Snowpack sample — Buffalo Mountain, Silverthorne, Colorado, USA (1/25/25, 10:11 AM MST)
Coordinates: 39.6222, -106.1139
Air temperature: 22 °F
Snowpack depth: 110 cm
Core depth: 30 cm
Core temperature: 42.8 °F
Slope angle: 12°, slope face: 102°
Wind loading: high
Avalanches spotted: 0
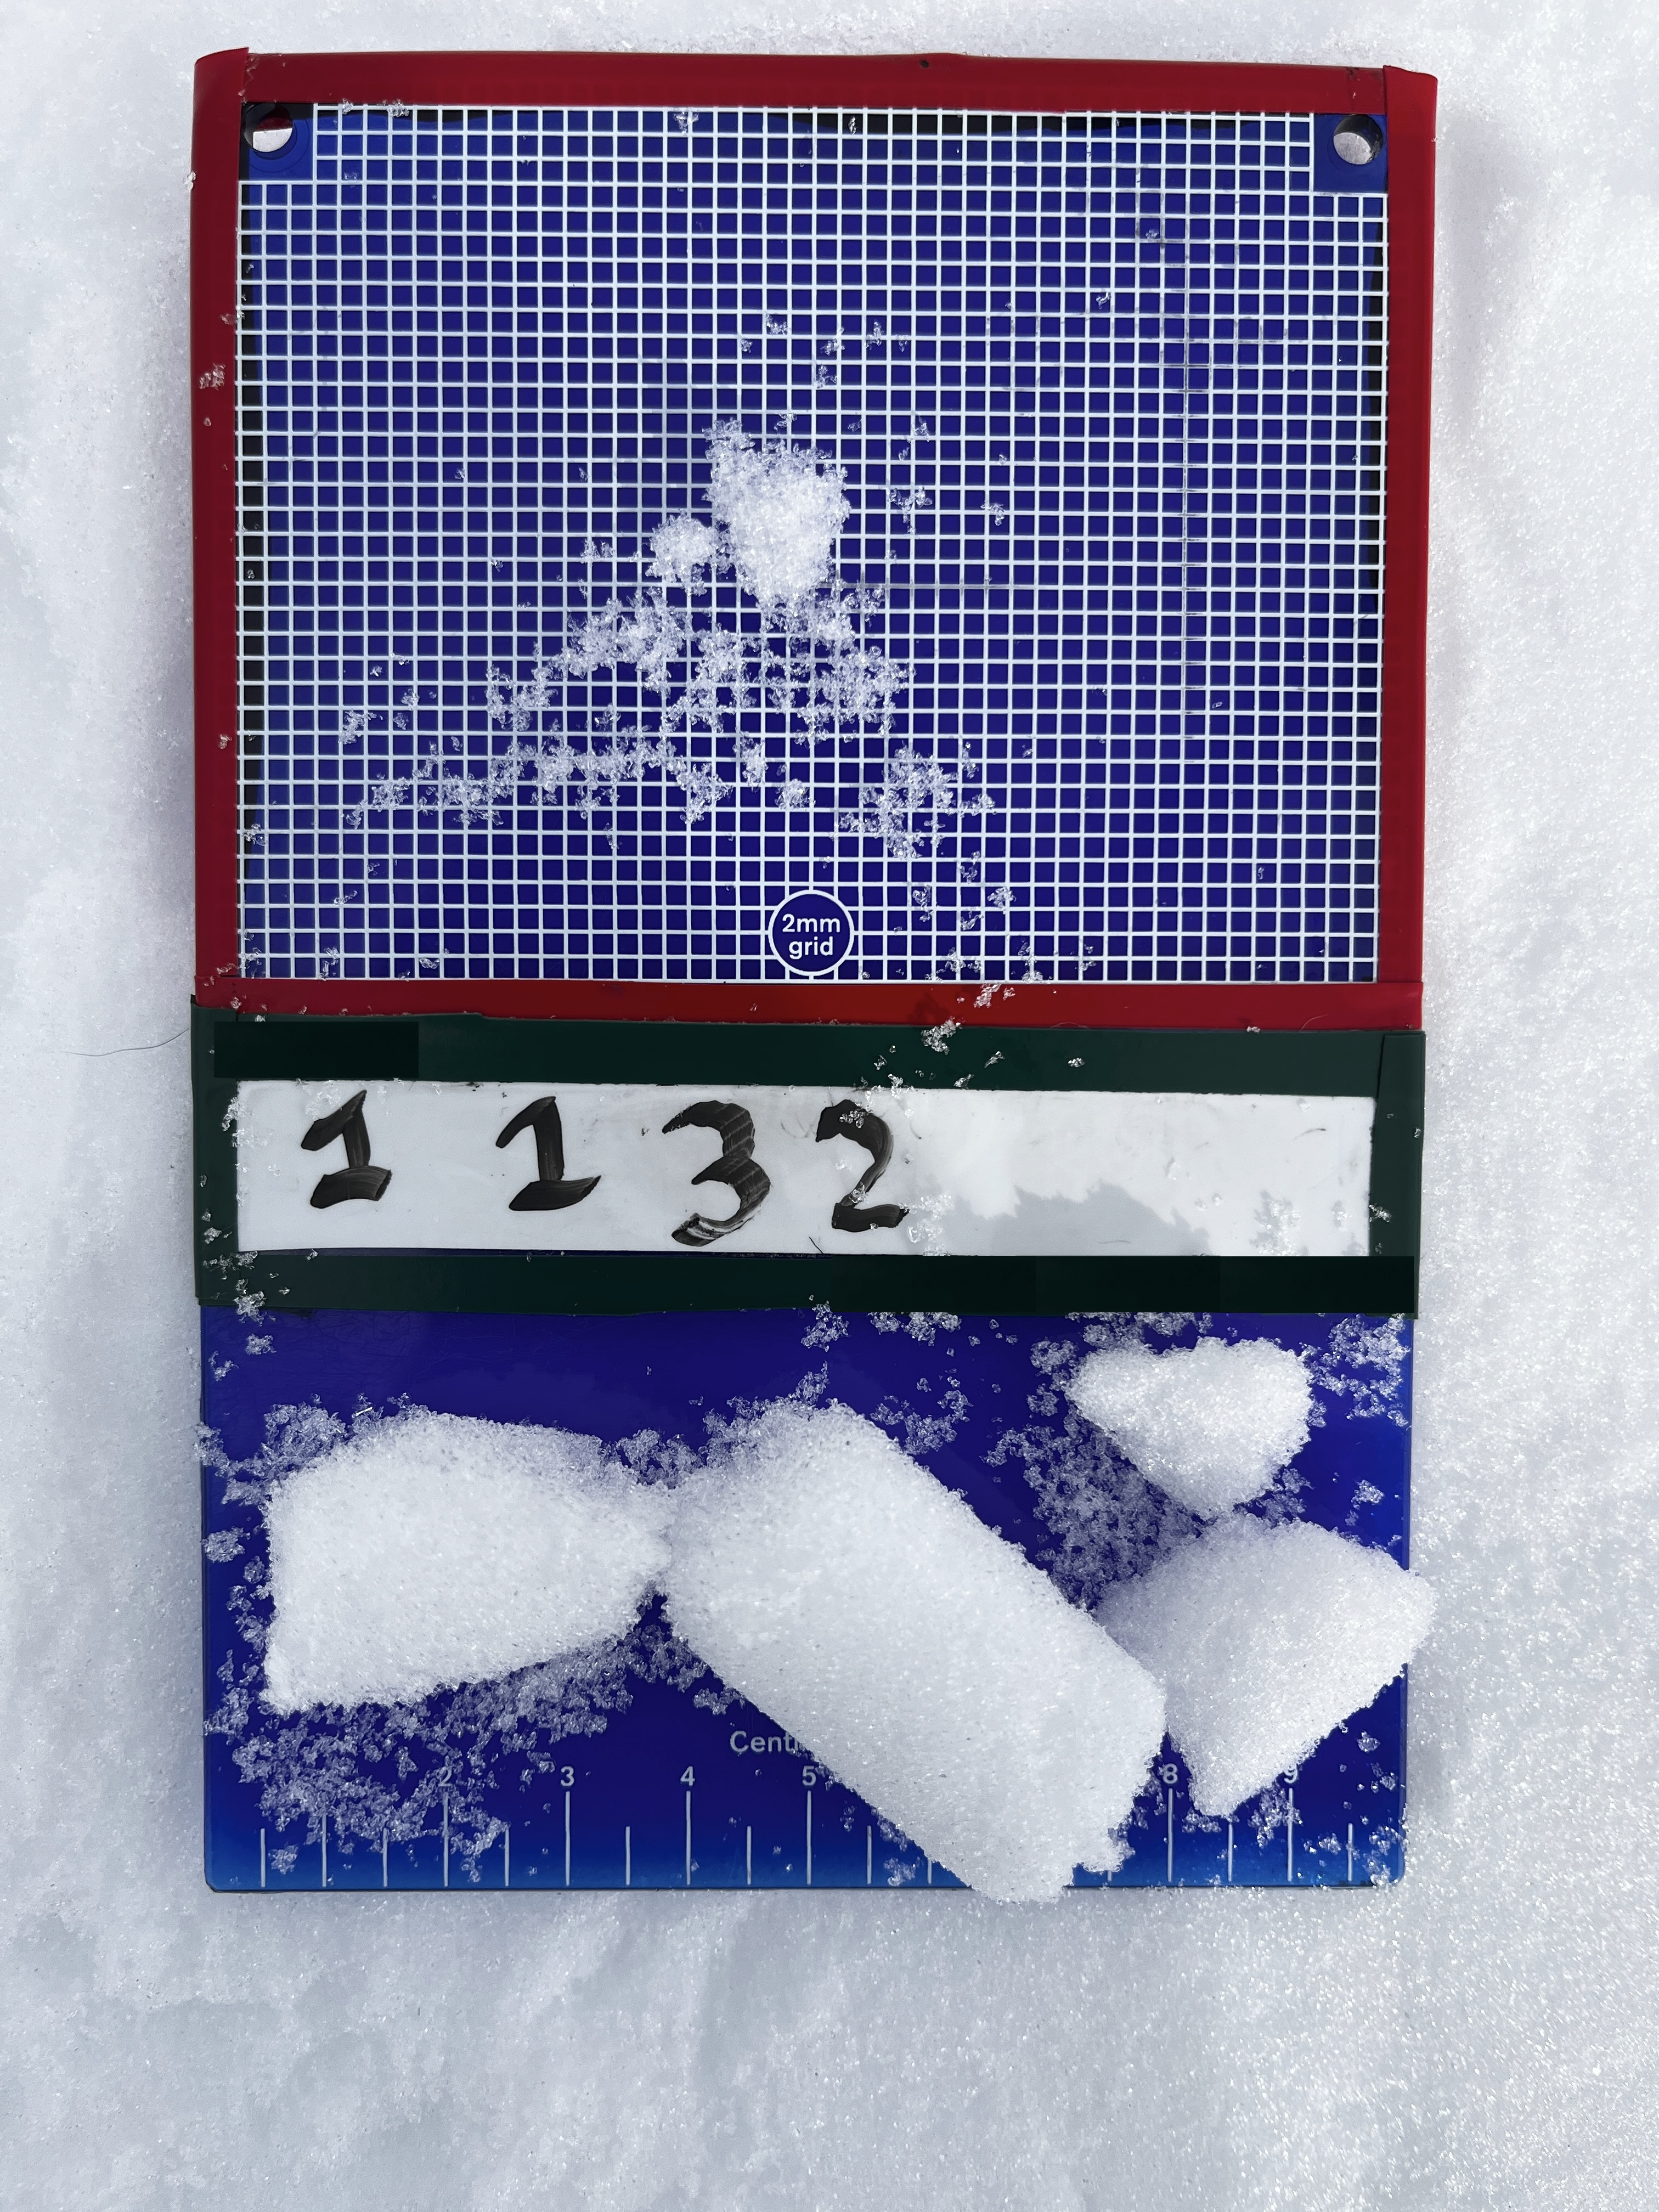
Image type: crystal_card
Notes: No avalanches nearby, collected on the outskirts of a fire break 15 meters from the treeline, on way to Buffalo and Red Mountain